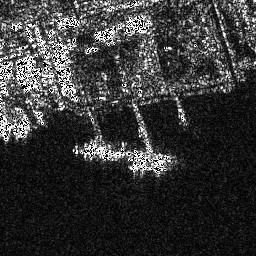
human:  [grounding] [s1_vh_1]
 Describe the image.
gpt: In the satellite image, there is  <ref>2 medium ship </ref> <box>[[28, 55, 48, 62, 0], [49, 61, 65, 67, 0]]</box> located at center.